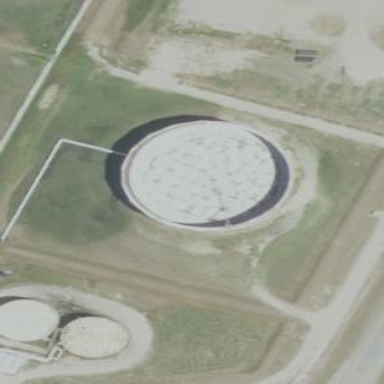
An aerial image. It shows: Storage tank building.